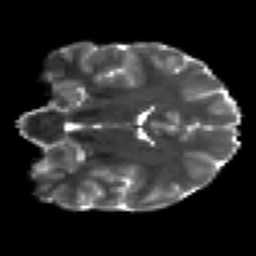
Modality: T2w
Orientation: coronal
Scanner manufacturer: siemens
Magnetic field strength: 3 T
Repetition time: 7.8 s
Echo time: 0.09 s